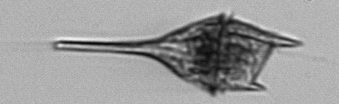
Label: Tripos_lineatus